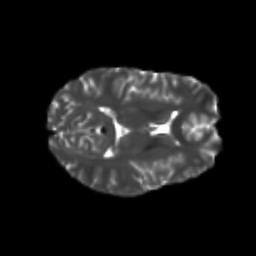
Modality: T2w
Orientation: axial
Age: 25
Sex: female
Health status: healthy
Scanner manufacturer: philips
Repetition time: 7.39 s
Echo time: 0.08599 s